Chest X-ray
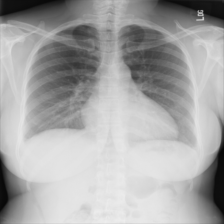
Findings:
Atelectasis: negative
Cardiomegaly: negative
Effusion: positive
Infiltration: negative
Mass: negative
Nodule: negative
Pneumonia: negative
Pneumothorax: negative
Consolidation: negative
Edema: negative
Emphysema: negative
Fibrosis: negative
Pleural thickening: negative
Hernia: negative